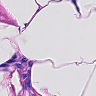
Metastatic tissue present: no